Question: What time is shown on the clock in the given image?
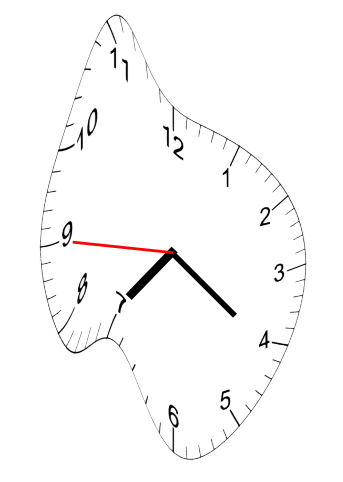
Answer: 07:20:45